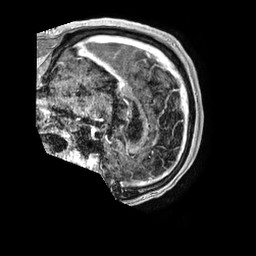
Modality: T1w
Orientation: sagittal
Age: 63
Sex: male
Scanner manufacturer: philips
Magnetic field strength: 1.5 T
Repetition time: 0.007622 s
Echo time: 0.003465 s